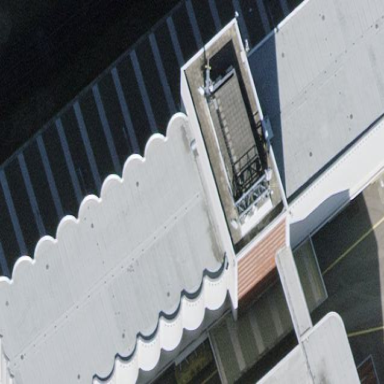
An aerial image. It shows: Close-up view of roof part of building.